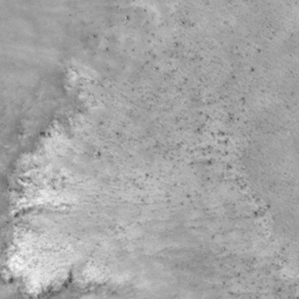
Label: non_frost